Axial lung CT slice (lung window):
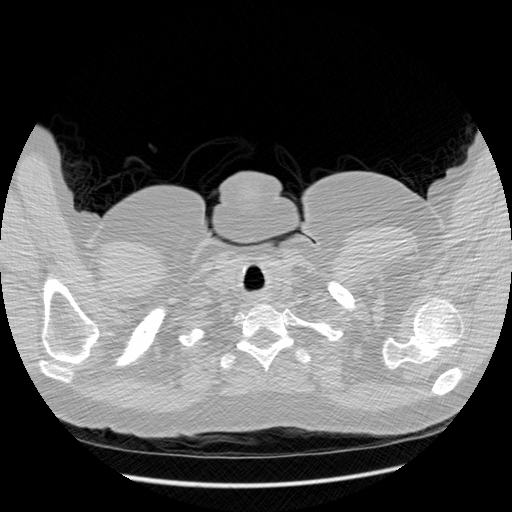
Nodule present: no